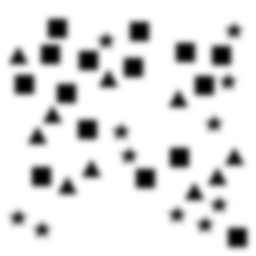
Squares: 15
Triangles: 10
Stars: 11
Total shapes: 36